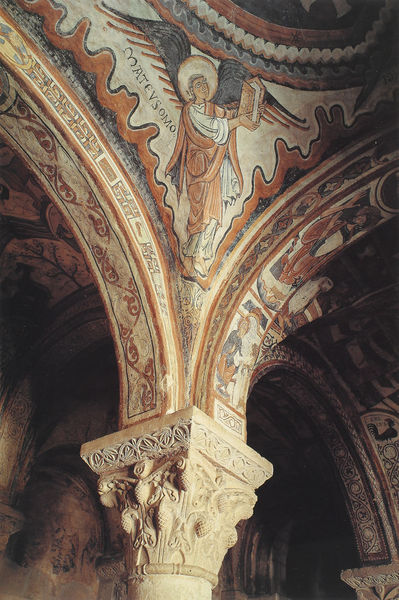
Titel: Oster- und Glorifikationszyklus
Standort: Léon, S. Isidoro, Pantheon (EU - E)
Schlagwörter: blau, flügel, kämpfer, säule, rot, beige, muster, ornament, bibel, mensch, stein, innenraum, kirche, decke, engel, schrift, bogen, farbe, rundbogen, detail, inschrift, ornamente, wandmalerei, foto, gewölbe, buch, kloster, text, zwickel, kapitell, heiligenschein, sandstein, mittelalter, romanik, kapelle, heiliger, fresko, traube, bemalung, korinthisch, sakralbau, kreuzgang, akanthus, deckenmalerei, romanisch, rotunde, latein, byzanz, byzantinisch, evangelistensymbol, kapele, mateus, omo